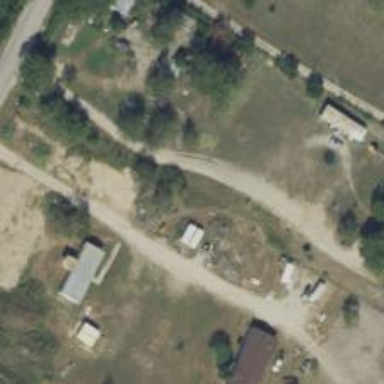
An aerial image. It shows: Driveway leading to service road.